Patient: sex M, age 29
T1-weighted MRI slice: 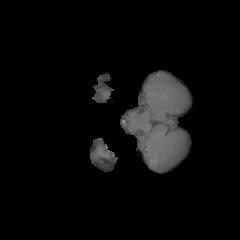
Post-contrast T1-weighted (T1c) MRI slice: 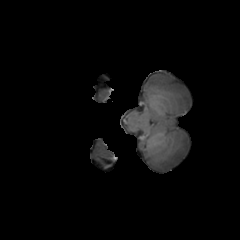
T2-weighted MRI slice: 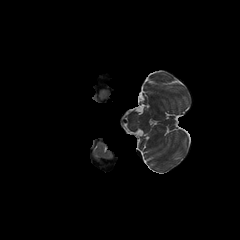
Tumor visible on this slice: no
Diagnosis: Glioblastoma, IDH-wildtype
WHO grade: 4